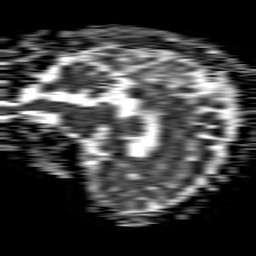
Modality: ADC
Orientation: sagittal
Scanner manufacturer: philips
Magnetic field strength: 1.5 T
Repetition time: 4.6 s
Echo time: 0.08517 s